Interaction volume radius: 10 \u00c5
Interaction volume height: 30 \u00c5
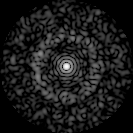
Disorder parameter: 0.8346